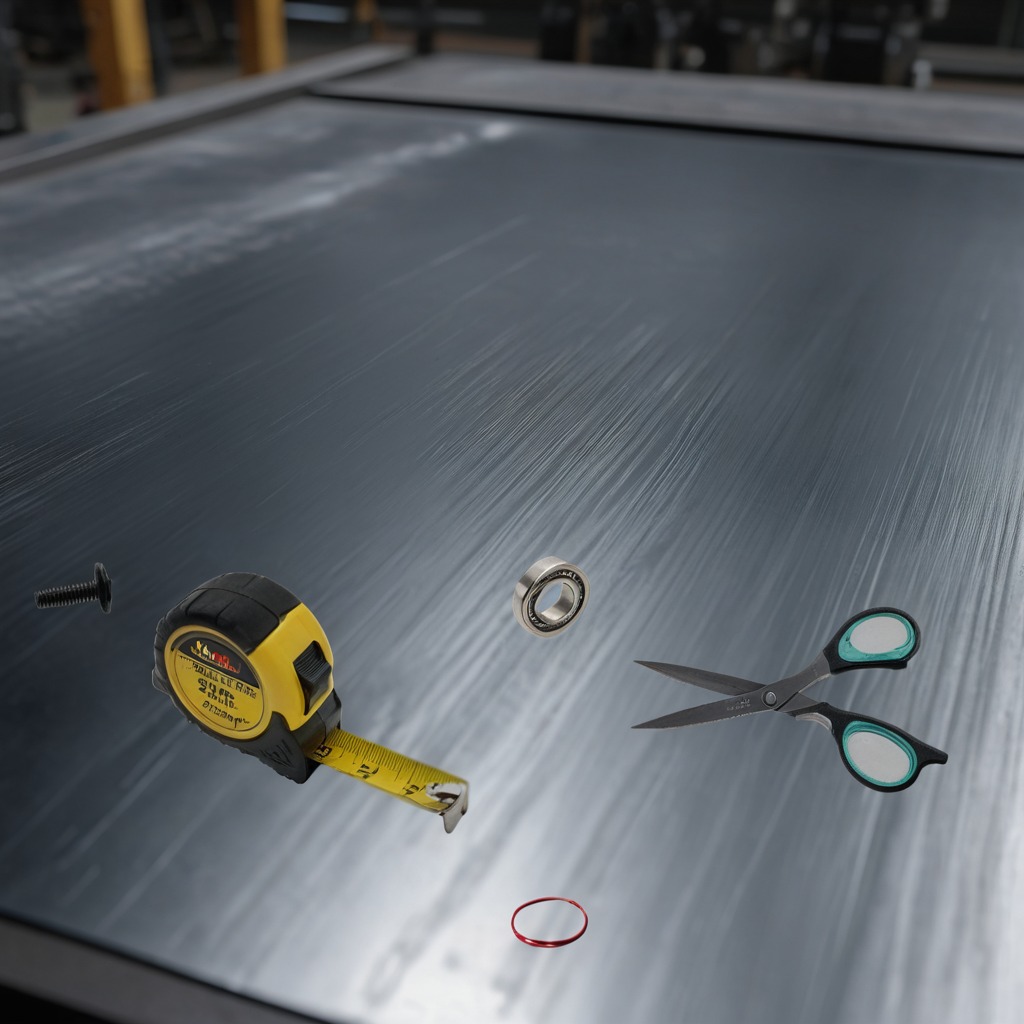
A metal ball bearing, a rubber Oring, a measuring tape, a metal machine screw, and a pair of scissors are lying on a cold steel table in a mining workshop gritty textures.